Question: How can I make transparent gradient on my webpage like that on the picture? I can't use png for that, because images are loaded from server dynamically and will be scrolled:

Scroller is written in JS. I don't want to use flash for that gradient.
EDIT: I must have possibility to change that background (by user) and it must fit screen (about 95%). There is not possible to make background mask over the scroller. :(
PS: Sorry for my English.
Thanks :)
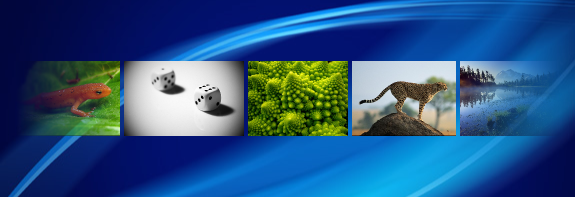
Answer: you know the background image, what you can do duplicate that image, cut the middle part using photshop rectangular marquee tool but select feather to like 20px. Then you can you use that image as a mask. Does it make any sense?..
Look at this: <URL>